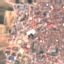
Label: Residential